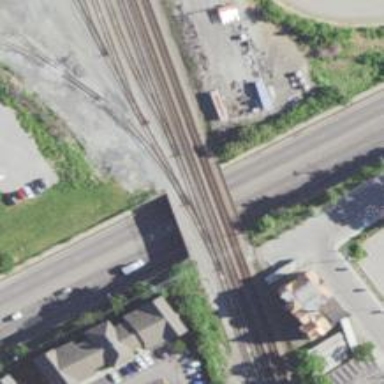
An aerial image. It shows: Bridge for railway spur.